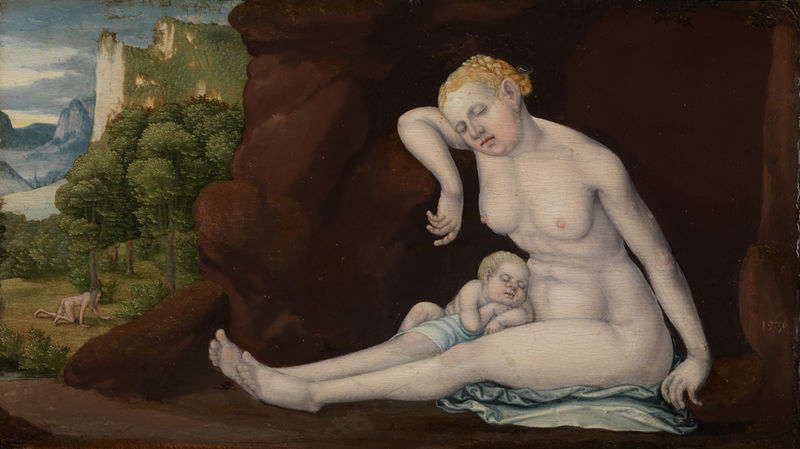
Titel: Die Buße des Heiligen Johannes Chrysostomus
Künstler: Straßburger Meister
Standort: Karlsruhe
Institution: Staatliche Kunsthalle Karlsruhe
Schlagwörter: akt, baum, berg, blau, dunkel, felsen, fuß, gemälde, hand, haut, himmel, kopf, laub, mann, meer, nackt, nackter, schatten, schlaf, wasser, weiß, wolken, bäume, fluss, gelb, grün, landschaft, menschen, mädchen, see, sitzen, ufer, abend, braun, brust, busen, finger, frau, frisur, grau, haar, hintergrund, kleid, licht, mund, nacht, ohr, schwarz, ausblick, gras, haus, rasen, rot, schloss, tuch, weg, wiese, wolke, malerei, alt, bart, blond, arm, arme, augen, barock, bibel, blass, geschichte, gesicht, mensch, stein, steine, tod, tot, bildnis, hände, portrait, porträt, signatur, öl, bach, baumstamm, erde, feld, ferne, natur, stamm, vögel, busch, büsche, kirche, pfad, sonne, boden, gewand, gold, haare, sitzend, stoff, decke, familie, kind, mutter, pflanzen, höhle, höle, lippen, locken, renaissance, seide, wald, arbeit, turm, engel, garten, putto, beine, hellblau, bein, brüste, füße, hintern, wangen, liebe, ruhe, liegen, schlafen, schlafend, schlafende, alter mann, zöpfe, datierung, sammeln, wangenrot, berge, fels, gebirge, klippen, modern, steilhang, luftperspektive, sonnenuntergang, naiv, baby, lehnen, dick, zopf, datum, nabel, bauch, nackte, junge, knie, oberschenkel, schenkel, jahreszahl, lider, klippe, versteckt, rothaarig, adam, barfuss, eva, nacktheit, paradies, ruine, alter, blind, knabe, suchen, suchender, burg, festung, lichtung, traum, knien, hässlich, kleinkind, schoss, efeu, leib, sehnsucht, braum, jesus, mauern, geflochten, kniend, mittelalter, müde, grotte, bleich, nackte frau, venus, heiliger, versteck, aufklärung, amor, maria, verstecken, madonna, sünde, erschöpft, armut, träumen, nackt frau, adam und eva, kriechen, altdeutsch, bewaldet, diana, cupido, beschützen, schutz, säugling, sicher, blod, barok, paradis, einsiedler, fra, schützen, nippel, schlummer, datiert, aphrodite, rockoko, busse, runie, mama, zuflucht, cranach, chrisuts, lucas, lucas cranach, barg, frau mit kind, krabbeln, langes haar, urmensch, buse, kriechend, ruch, klasizismus, hiob, bab<, landschasft, h, po, 15. jahrhundert, frau nackt, baldung, ahare, blode frau, höhlenmenschen, krabbelt, steilklippen, häönde, baldung grien, fens, kriechender, sucht, jahreszahö, tuch#himmel, kilppe, ßmutter, alleviere, b ur, schlafender eros, krabbelnder mann, säuglinig